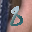
Label: 8